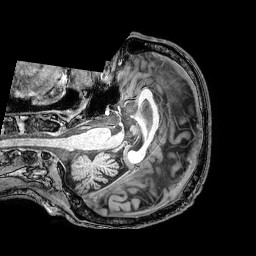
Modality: T1w
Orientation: axial
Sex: male
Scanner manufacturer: philips
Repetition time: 0.008217 s
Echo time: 0.00378 s